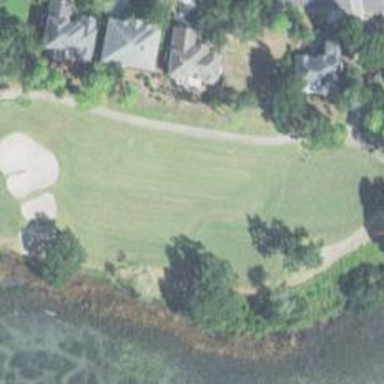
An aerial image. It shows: Golf tee.